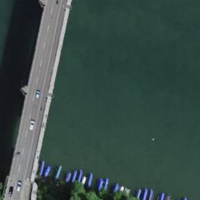
EUNIS habitat code: 15
Species observed at this site:
Echium vulgare
Clematis vitalba